Interaction volume radius: 5 \u00c5
Interaction volume height: 25 \u00c5
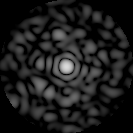
Disorder parameter: 0.8405